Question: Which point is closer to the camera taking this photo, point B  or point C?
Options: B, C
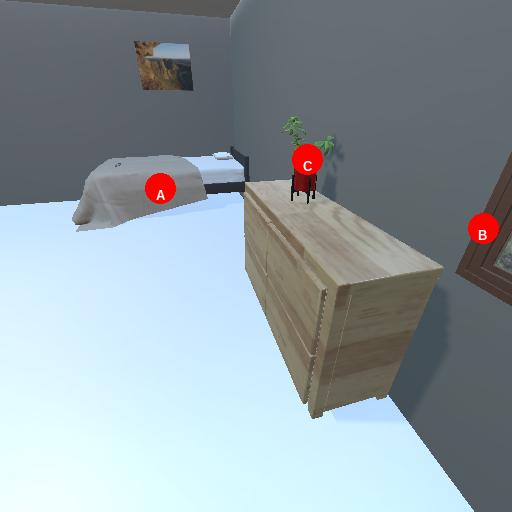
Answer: B